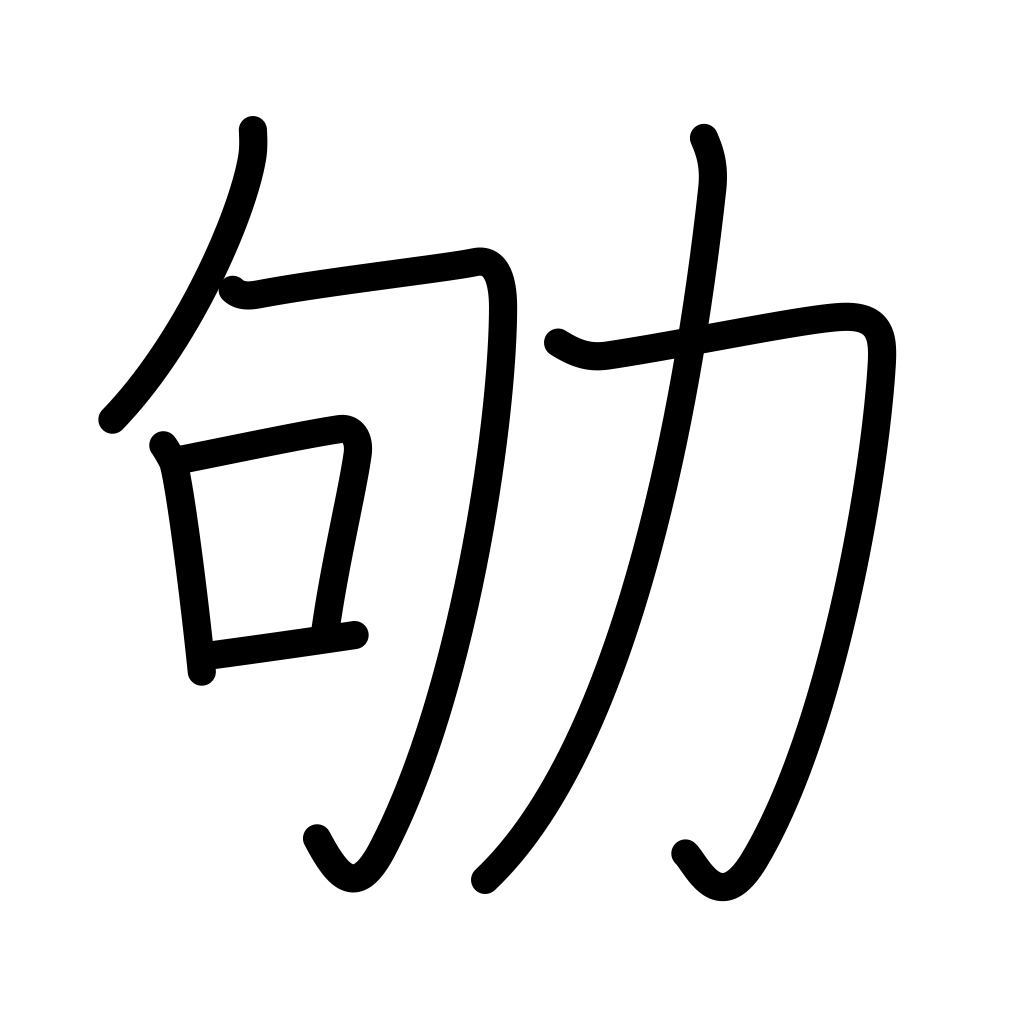
Meaning: become tired, work busily